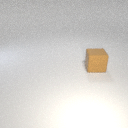
large brown rubber cube